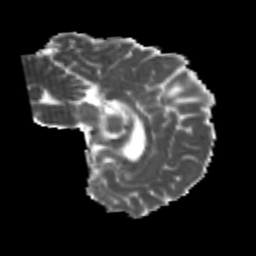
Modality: MD
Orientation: sagittal
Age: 23
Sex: male
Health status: healthy
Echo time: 0.074 s